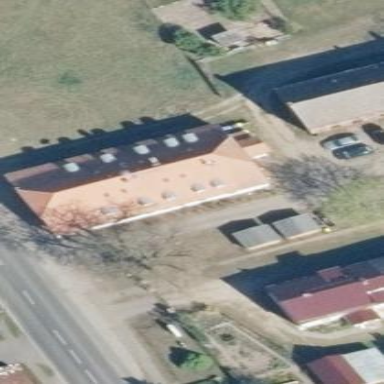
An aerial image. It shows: Building.